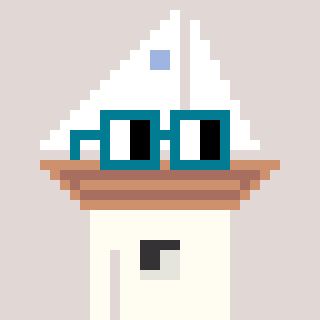
a pixel art character with square dark green glasses, a sailboat-shaped head and a grayscale-colored body on a warm background